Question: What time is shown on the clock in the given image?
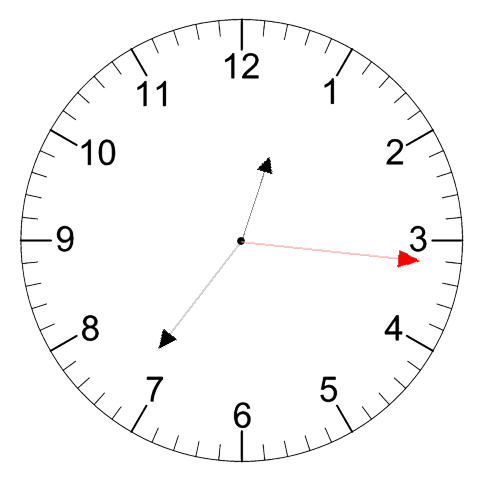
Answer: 12:36:16